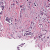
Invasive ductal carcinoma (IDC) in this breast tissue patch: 1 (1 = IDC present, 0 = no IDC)